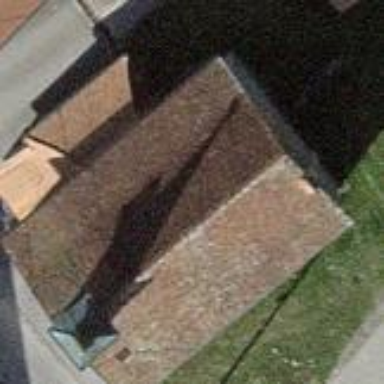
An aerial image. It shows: Church which is place of worship.